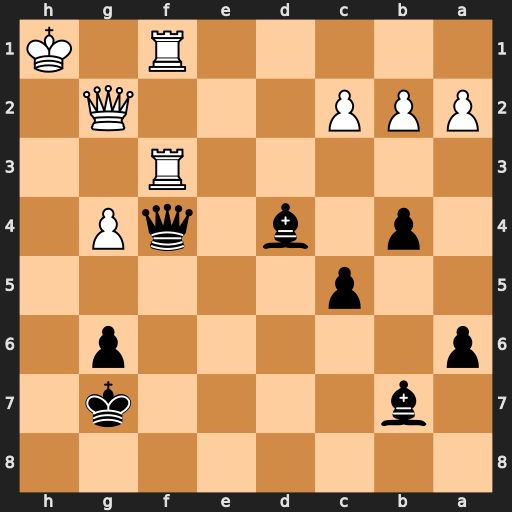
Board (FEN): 8/1b4k1/p5p1/2p5/1p1b1qP1/5R2/PPP3Q1/5R1K
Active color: b
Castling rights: -
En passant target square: -
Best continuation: Qh6+ Qh2 Bxf3+ Rxf3 Qc1+ Kg2 Qxc2+ Kh3 Qxh2+